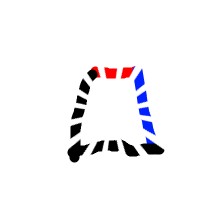
Shape: trapezoid